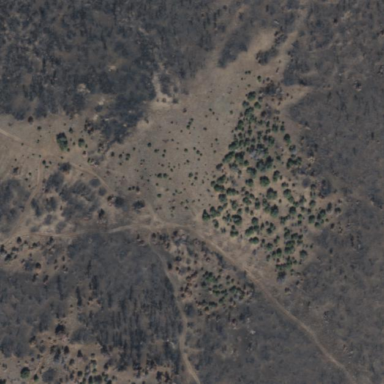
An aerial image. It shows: Area covered in scrub vegetation.